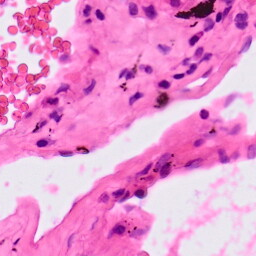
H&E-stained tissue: Lung